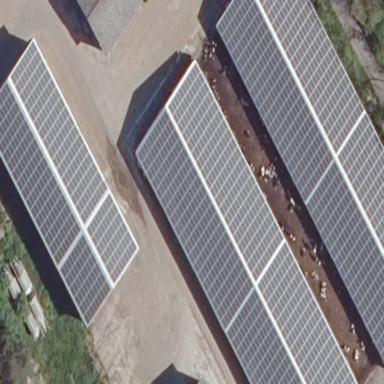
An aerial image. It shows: Solar photovoltaic panel power plant. The plant generates electricity using solar energy.